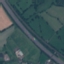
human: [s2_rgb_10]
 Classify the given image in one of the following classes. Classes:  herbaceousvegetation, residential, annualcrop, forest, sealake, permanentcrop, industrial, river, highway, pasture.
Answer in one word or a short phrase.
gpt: Highway